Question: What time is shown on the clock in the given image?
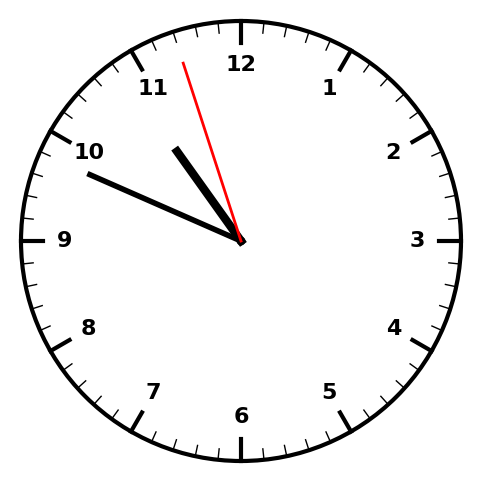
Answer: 10:48:57